Interaction volume radius: 5 \u00c5
Interaction volume height: 25 \u00c5
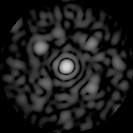
Disorder parameter: 0.6812